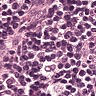
Metastatic tissue present: no